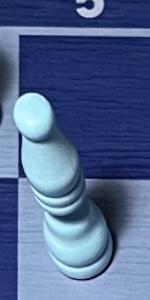
Label: Bishop_White